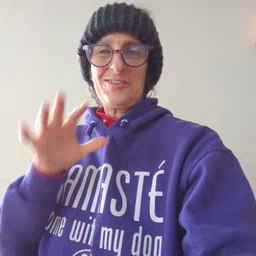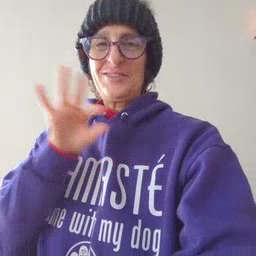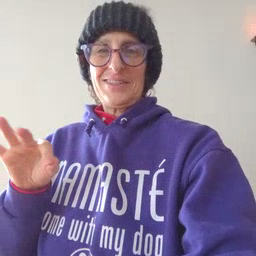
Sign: frenchfries